Question: When attempting to create a Bot Service hosted on a Web App I am encountering an error when attempt to deploy to a Resource Group where an existing Linux App Service Plan exists. I am not trying to host my Bot Service on that ASP just simply trying to deplpoy a new ASP for Bot Service and am getting the following error:

In consideration of Resource Group design if I want any Bot Service Web Apps is it true that I cannot deploy them in a Resource Group with a Linux ASP?
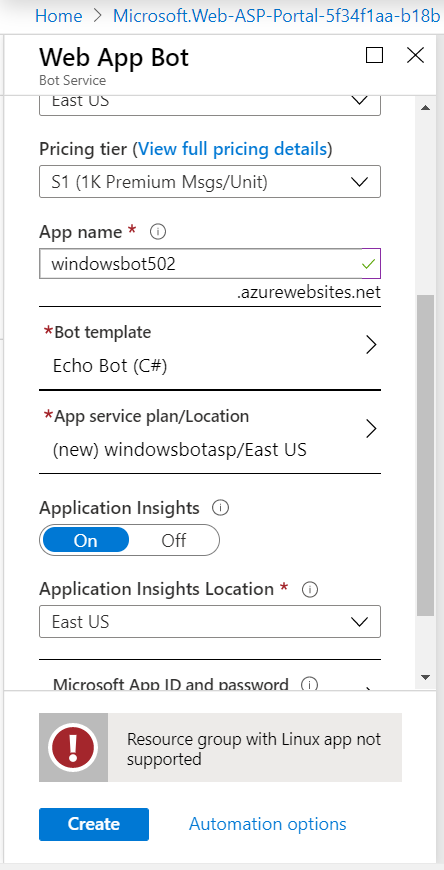
Answer: The GitHub issue that Bill Overton linked to describes a problem where people were getting an error message about not being able to create a Windows ASP in a resource group with a Linux ASP even though the resource group had no Linux ASP. That is the problem that was supposedly fixed. The limitation remains of not being able to have a Windows ASP and a Linux ASP in the same resource group, and if you want that to change there is <URL> where you can voice your opinion.